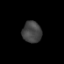
Tissue: prostate
Cell type: Epithelial cells
Senescence score: 0.292
Nuclear area (px): 402
Mean DAPI intensity: 67.271